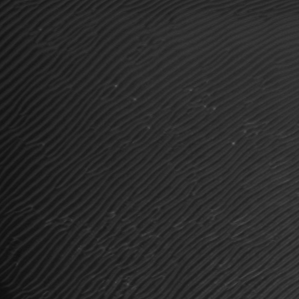
Label: frost